Field crop: maize
Growth stage: 2
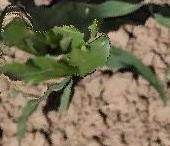
Species: maize